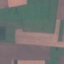
Land use / land cover class: AnnualCrop